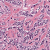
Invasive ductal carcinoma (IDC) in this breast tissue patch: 1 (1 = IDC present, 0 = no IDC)